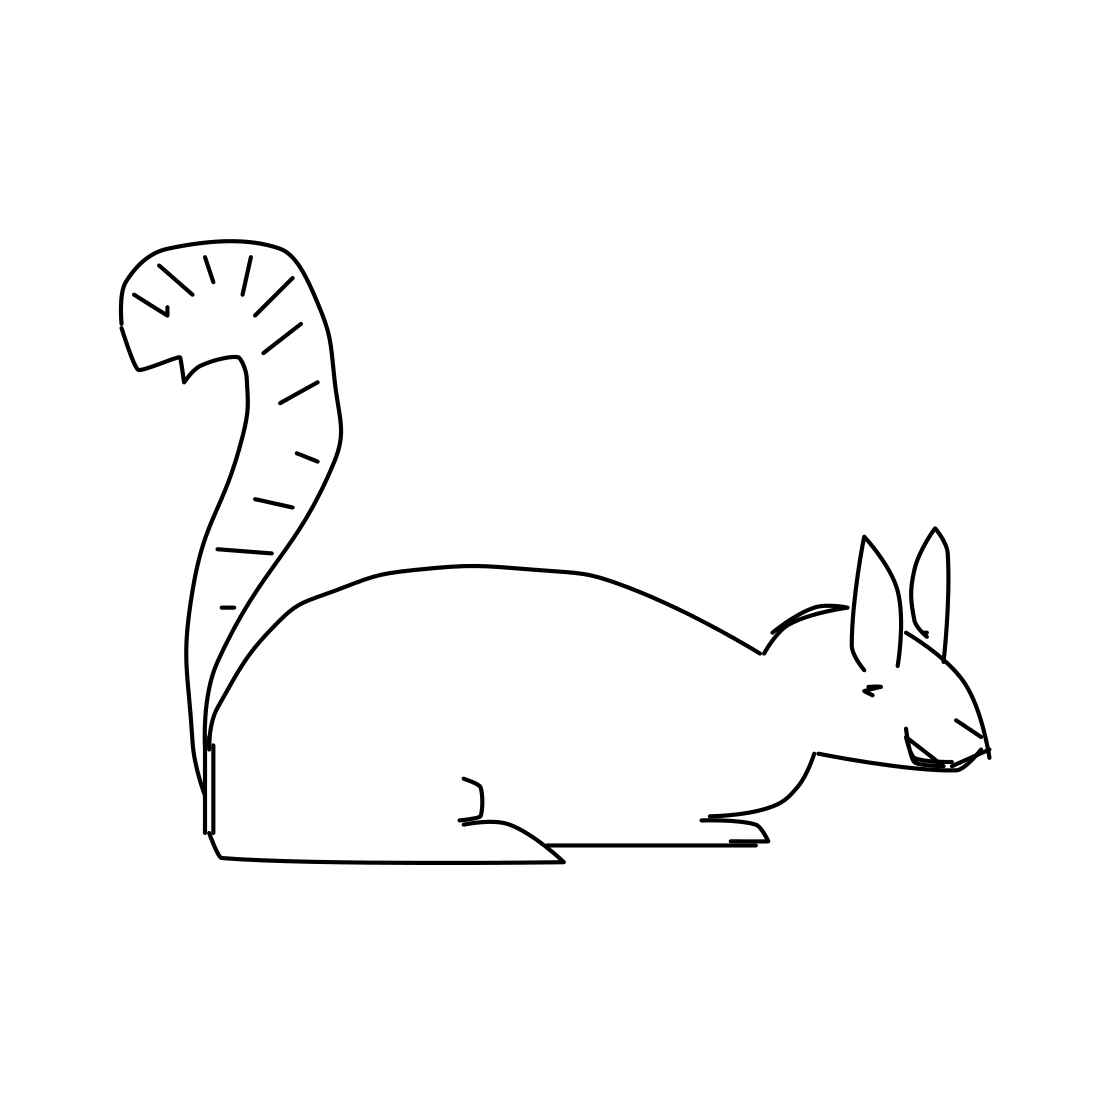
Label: squirrel